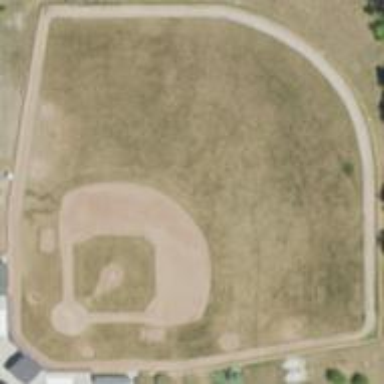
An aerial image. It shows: Baseball pitch for leisure land.